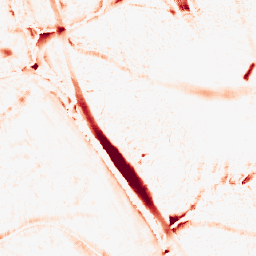
Category: morphological
Decomposition family: morphological_ellipse
Decomposition parameters: operation: opening
width: 20
height: 20
Upsampling method: area
Upsampling parameters: scale: 2
Upsampling scale: 2